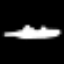
Label: diamond